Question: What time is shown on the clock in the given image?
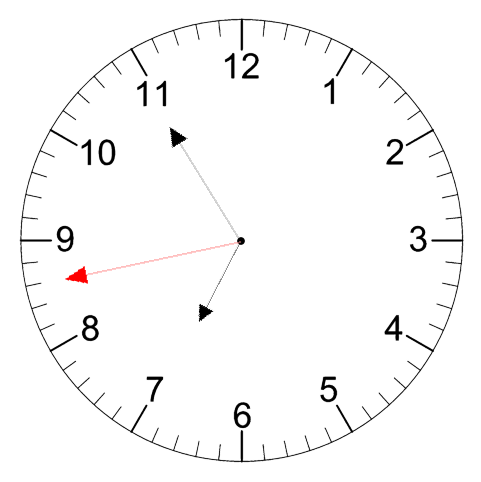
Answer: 06:54:43